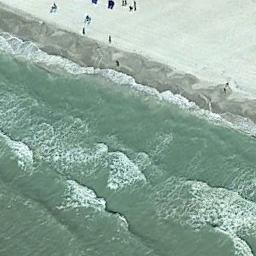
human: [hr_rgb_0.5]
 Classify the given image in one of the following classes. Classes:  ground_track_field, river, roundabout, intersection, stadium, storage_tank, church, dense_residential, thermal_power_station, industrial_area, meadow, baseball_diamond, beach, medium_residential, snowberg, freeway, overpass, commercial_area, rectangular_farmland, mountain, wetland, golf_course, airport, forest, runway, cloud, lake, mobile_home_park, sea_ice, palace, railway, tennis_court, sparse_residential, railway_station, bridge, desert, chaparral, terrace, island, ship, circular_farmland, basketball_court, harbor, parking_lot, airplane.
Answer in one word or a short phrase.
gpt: beach